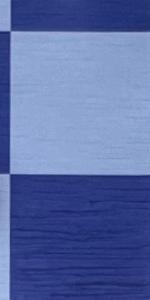
Label: Empty